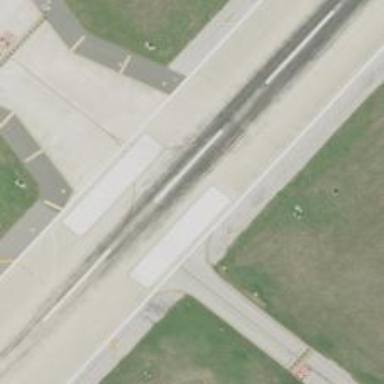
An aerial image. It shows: Image of taxiway at airport.